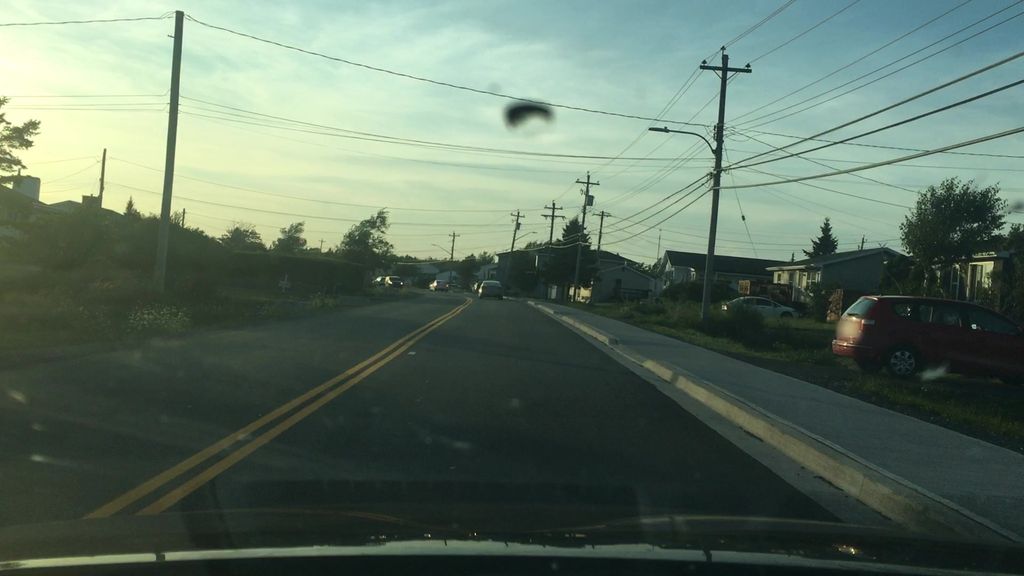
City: halifax